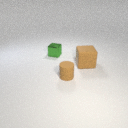
small brown rubber cylinder to the right of small green metal cube